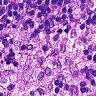
Metastatic tissue present: no